Field crop: tomato
Growth stage: 1
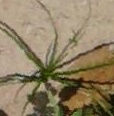
Species: cyperus